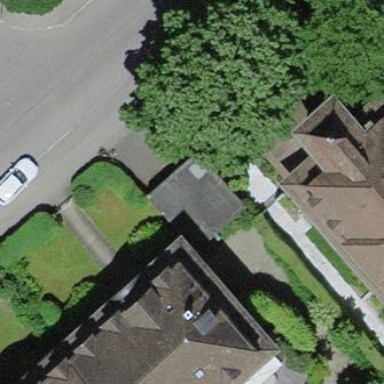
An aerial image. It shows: Group of garages.